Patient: sex M, age 36
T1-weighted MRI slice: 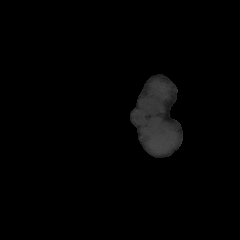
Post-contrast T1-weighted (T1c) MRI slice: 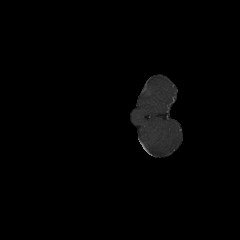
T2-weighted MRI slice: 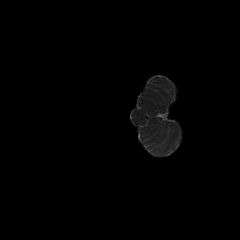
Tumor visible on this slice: no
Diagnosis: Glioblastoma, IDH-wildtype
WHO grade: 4